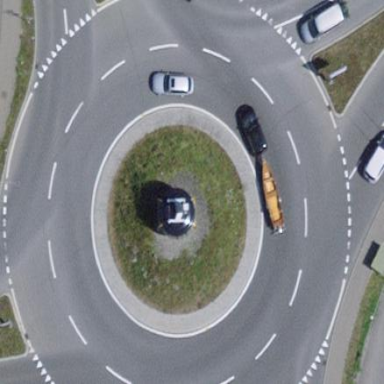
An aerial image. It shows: Secondary road with asphalt surface leading to roundabout.